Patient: sex M, age 45
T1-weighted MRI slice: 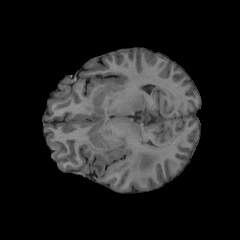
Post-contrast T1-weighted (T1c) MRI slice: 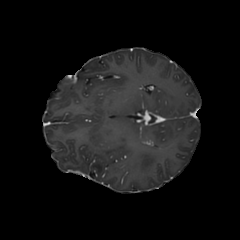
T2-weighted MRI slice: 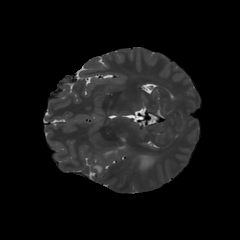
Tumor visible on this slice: yes
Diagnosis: Astrocytoma, IDH-wildtype
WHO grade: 2